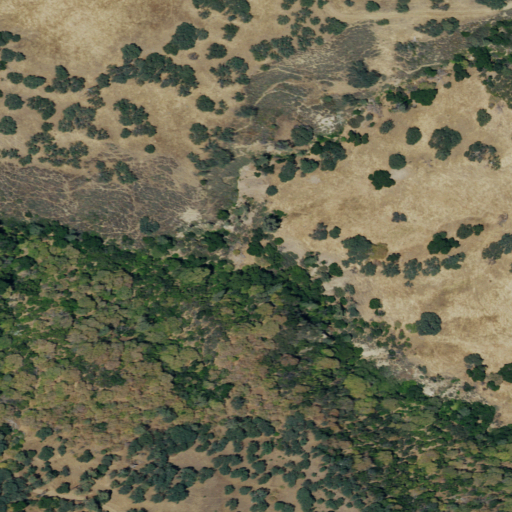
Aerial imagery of depression(s) in California named The Hole containing shrub, mixed forest, and grassland